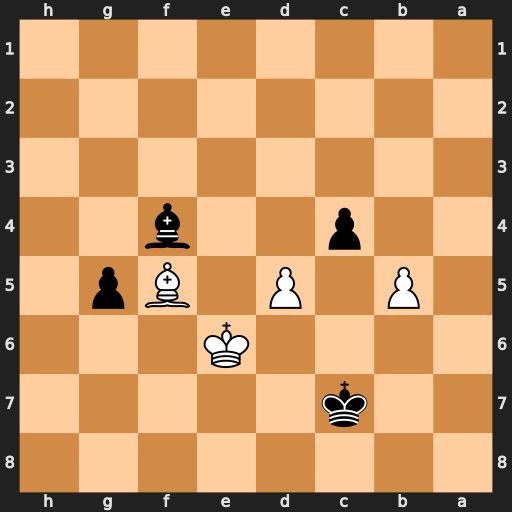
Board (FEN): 8/2k5/4K3/1P1P1Bp1/2p2b2/8/8/8
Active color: b
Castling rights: -
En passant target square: -
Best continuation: c3 Be4 g4